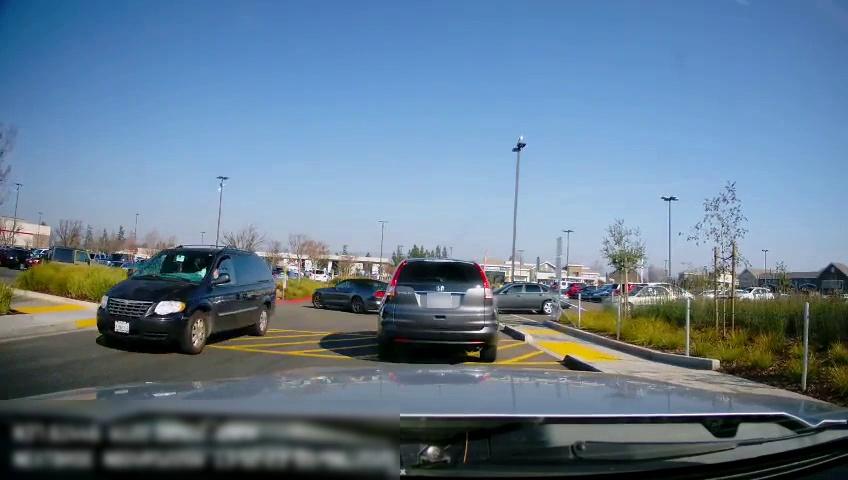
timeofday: Day
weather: Sunny
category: Drivable Space
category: Vehicles | SUV
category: Vehicles | SUV
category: Vehicles | Car
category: Vehicles | Car